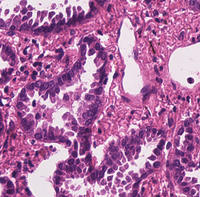
Tumor epithelial tissue: yes
Tumor-associated stroma tissue: yes
Normal tissue: no